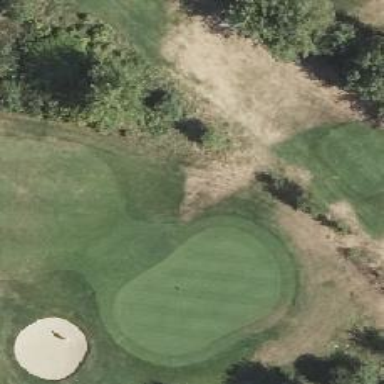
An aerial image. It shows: Golf green.